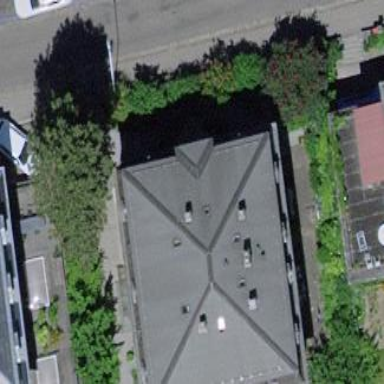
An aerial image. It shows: Residential building with mansard roof.